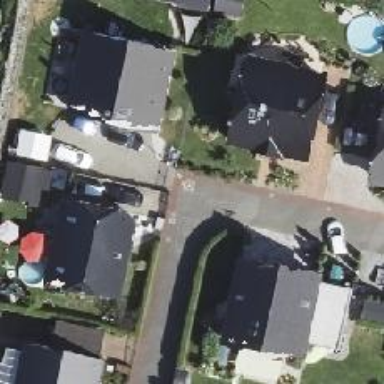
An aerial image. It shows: Living street.